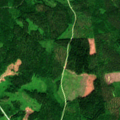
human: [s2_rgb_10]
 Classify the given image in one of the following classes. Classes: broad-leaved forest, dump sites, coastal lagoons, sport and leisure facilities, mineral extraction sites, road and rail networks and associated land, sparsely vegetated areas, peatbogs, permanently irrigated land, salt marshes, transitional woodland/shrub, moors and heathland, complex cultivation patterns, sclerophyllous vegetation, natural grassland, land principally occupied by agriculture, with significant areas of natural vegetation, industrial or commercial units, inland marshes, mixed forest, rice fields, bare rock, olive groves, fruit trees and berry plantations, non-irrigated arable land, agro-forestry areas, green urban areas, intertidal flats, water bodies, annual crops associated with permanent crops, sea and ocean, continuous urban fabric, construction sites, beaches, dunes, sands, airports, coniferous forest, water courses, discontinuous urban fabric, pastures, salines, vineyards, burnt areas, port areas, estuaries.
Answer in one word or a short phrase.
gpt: coniferous forest, mixed forest